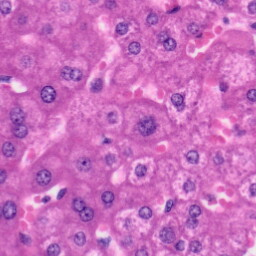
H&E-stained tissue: Liver